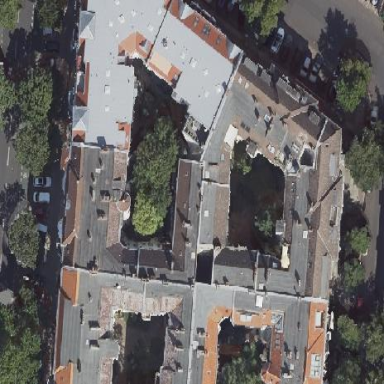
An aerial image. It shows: Building consisting of apartments with double saltbox roof made of roof tiles.